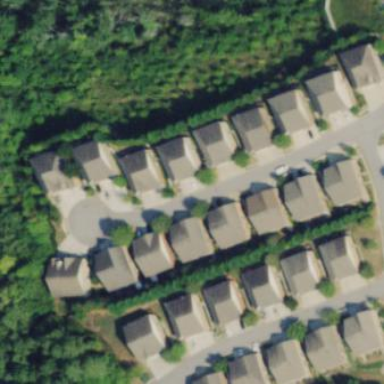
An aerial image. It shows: Residential area within neighborhood.